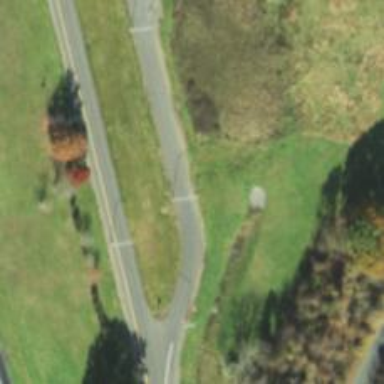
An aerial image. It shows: Service road.